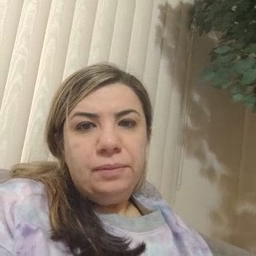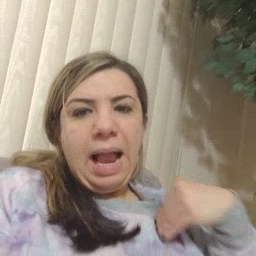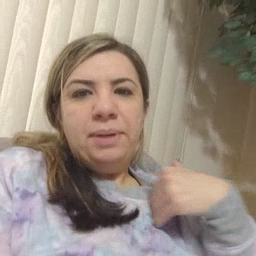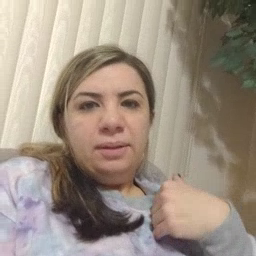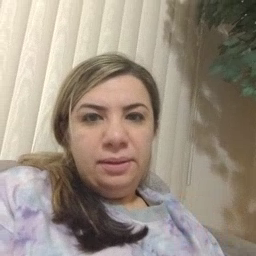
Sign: animal